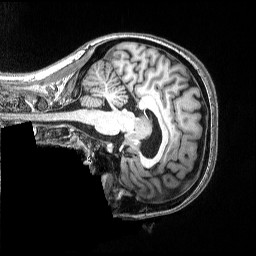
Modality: T1w
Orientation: sagittal
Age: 50
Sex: female
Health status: ill
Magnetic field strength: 3 T
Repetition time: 2.53 s
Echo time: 0.00331 s